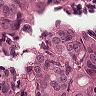
Metastatic tissue present: yes